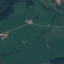
Land use / land cover: Pasture